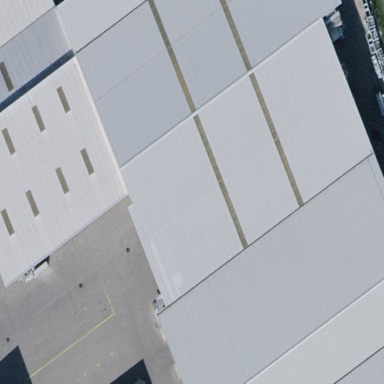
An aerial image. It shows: Industrial building.